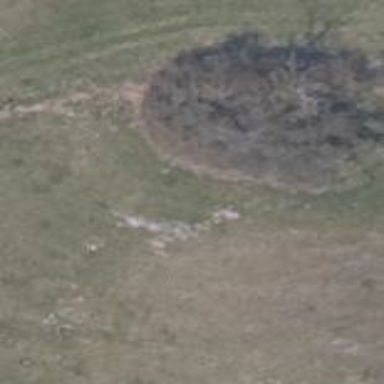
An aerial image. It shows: Patch of scrub vegetation.